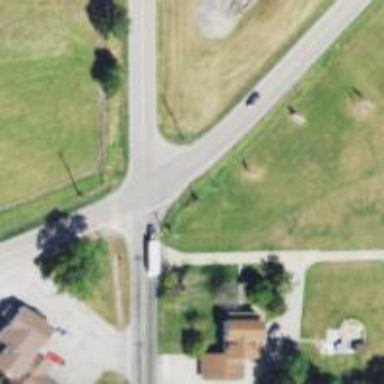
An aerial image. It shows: Secondary road.